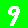
Digit: 9